Question: Here's the code :
The place where it crashed is marked with a comment('//////crash').
I don't know what results in the problem.

After I print the size of data got from file,It shows '<URL>' means that the array should only contains 1 element. So it seems that there's no 'bad_allocate error' ...
Could you guys help me ? I would appreciate your kindly help very much. :)
'''
#include<stdio.h>
#include<iostream>
#include<string>
#include<map>
#include<vector>
#include<algorithm>
#include<string.h>
#include<type_traits>
using namespace std;
bool read_int(int& val,FILE*& fp)
{
if(fp == nullptr)
return false;
fread(&val,sizeof(int),1,fp);
return true;
}
bool write_int(int val,FILE*& fp)
{
if(fp == nullptr)
{
return false;
}
fwrite(&val,sizeof(int),1,fp);
return true;
}
struct SANOBJ
{
char path[128];
char nickname[40];
SANOBJ(const char* _p = nullptr,const char* _n = nullptr)
{
if(_p == nullptr || _n == nullptr)
*this = {};
int m = strlen(_p),n = strlen(_n);
if(m < 128) strcpy(path,_p);
if(n < 40) strcpy(nickname,_n);
}
~SANOBJ(){}
SANOBJ(const SANOBJ& other)
{
memcpy(path,other.path,sizeof(char) * 128);
memcpy(nickname,other.nickname,sizeof(char) * 40);
}
bool operator < (const SANOBJ& other) const
{
return string(path) < string(other.path);
}
bool operator == (const SANOBJ& other) const
{
return (strcmp(other.path,path) == 0);
}
};
template <typename source_type> //the 'source_type' type need to have the member 'int m_index'
class FrameQueue
{
public:
FrameQueue() //fill the 1st frame automatically
{
source_type new_node;
new_node.m_index = 0;
m_data.push_back(new_node);
}
FrameQueue(const FrameQueue& other)
{
m_data = other.m_data;
}
bool AddFrame(const source_type& other) // keeps an ascending order
{
int index = _binary_search(other);
if(index != -1)
{
return false;
}
m_data.insert(std::upper_bound(m_data.begin(),m_data.end(),other,
<URL>->bool const{return a.m_index < b.m_index;}
),other);
return true;
}
bool DeleteFrameByElemIndex(int elemIndex) //delete frame according to the index of frame in the queue
{
if(elemIndex < 0)
return false;
if(elemIndex >= m_data.size())
return false;
typename std::vector<source_type>::iterator it ;
it = m_data.begin() + elemIndex;
it = m_data.erase(it);
return true;
}
bool DeleteFrameByFrameIndex(int frameIndex)
{
source_type node = {};
node.m_index = frameIndex;
int index = _binary_search(node);
if(index == -1)
{
return false;
}
typename std::vector<source_type>::iterator it;
it = m_data.begin() + index;
it = m_data.erase(it);
return true;
}
bool Clear() // There would always be a single frame
{
source_type new_node = {};
new_node.m_index = 0;
m_data.clear();
m_data.push_back(new_node);
return true;
}
bool WriteFile(FILE*& fp)
{
if(fp == nullptr)
return false;
bool result = write_int(m_data.size(),fp);
if(result == false)
return false;
fwrite(&(m_data[0]),sizeof(source_type),m_data.size(),fp);
return true;
}
bool ReadFile(FILE*& fp)
{
if(fp == nullptr)
return false;
int data_size;
bool result = read_int(data_size,fp);
if(result == false)
return false;
if(data_size > 0)
{
m_data.resize(data_size);
fread(&(m_data[0]),sizeof(source_type),data_size,fp);
}
return true;
}
private:
int _binary_search(source_type target)
{
int l = 0,r = (int)m_data.size() - 1,mid;
while(l<=r)
{
mid = (l + r) / 2;
if(m_data[l].m_index == target.m_index)
{
return l;
}
if(m_data[r].m_index == target.m_index)
{
return r;
}
if(m_data[mid].m_index == target.m_index)
{
return mid;
}
if(m_data[mid].m_index > target.m_index)
{
r = mid - 1;
}
else
{
l = mid + 1;
}
}
return -1;
}
public:
vector<source_type> m_data;
};
template<typename source_type>
class UniqueSource
{
public:
UniqueSource(){}
~UniqueSource(){}
bool Add(const source_type& other)//return false when insert failed,otherwise return true
{
if(m_map_source_to_index.find(other) == m_map_source_to_index.end())
{
int map_size = m_map_source_to_index.size();
m_data.push_back(other);
m_map_source_to_index.insert(pair<source_type,int>(other,map_size));
m_result.push_back(map_size);
return true;
}
else
{
m_result.push_back(m_map_source_to_index[other]);
return true;
}
return false;
}
bool Delete(int elemIndex) // delete the elem by elem Index,If succeed ,return true,otherwise return false
{
if(elemIndex < 0)
return false;
if(elemIndex >= m_data.size())
return false;
typename std::map<source_type,int>::iterator mit;
typename std::vector<source_type>::iterator vit;
for(mit = m_map_source_to_index.begin();mit!=m_map_source_to_index.end();++mit)
{
m_map_source_to_index.erase(mit);
}
vit = m_data.begin() + elemIndex;
m_data.erase(vit);
return true;
}
bool Clear()
{
m_map_source_to_index.clear();
m_data.clear();
m_result.clear();
return true;
}
bool WriteFile(FILE*& fp)
{
if(fp == nullptr)
return false;
bool result = write_int(m_data.size(),fp);
if(result == false)
return false;
if(m_data.size() > 0)
fwrite(&(m_data[0]),sizeof(source_type),m_data.size(),fp);
result = write_int(m_result.size(),fp);
if(result == false)
return false;
if(m_result.size() > 0)
fwrite(&(m_result[0]),sizeof(int),m_result.size(),fp);
return true;
}
bool ReadFile(FILE*& fp)
{
if(fp == nullptr)
return false;
Clear();
int data_size;
read_int(data_size,fp);
if(data_size > 0)
{
printf("[%d]",data_size);
m_data.resize(data_size); /////////////////Crash!!!!!!!!!!!!
printf("Resize Ok
");
fread(&(m_data[0]),sizeof(source_type),data_size,fp);
}
read_int(data_size,fp);
printf("[%d]",data_size);
if(data_size > 0)
{
m_result.resize(data_size);
fread(&(m_result[0]),sizeof(int),data_size,fp);
}
return true;
}
//private:
map<source_type,int> m_map_source_to_index;
vector<source_type> m_data;
vector<int> m_result; //the index I want
};
int main()
{
UniqueSource<SANOBJ> m;
SANOBJ t = {"123","456"};
m.Add(t);
printf("Added
");
FILE* fp = nullptr;
fp = fopen("test.b","wb");
if(fp == nullptr)
{
printf("Failed...
");
}
bool ret = false;
ret = m.WriteFile(fp);
if(ret)
{
printf("Writed!
");
fclose(fp);
}
fp = fopen("test.b","rb");
if(fp == nullptr)
{
printf("Failed...
");
}
ret = m.ReadFile(fp);
fclose(fp);
printf("Readed
");
for(int i=0;i<m.m_data.size();i++)
printf("%s %s
",m.m_data[i].path,m.m_data[i].nickname);
return 0;
}
'''
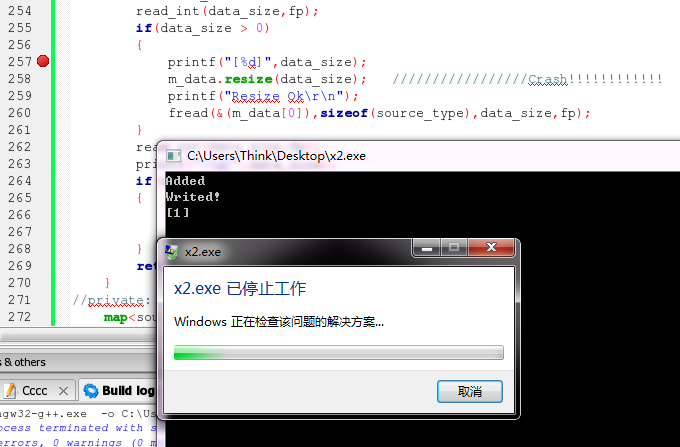
Answer: '*this = {}' default-constructs a new 'SANOBJ' instance and then assigns it to '*this'. This would normally be OK, but here you are calling it from the 'SANOBJ' default constructor (making the logic being something like "to default-construct a 'SANOBJ', default-construct a 'SANOBJ' and then assign its value to myself"), leading to infinite recursion and eventually a stack overflow.
Sidenote: The copy constructor is not needed.